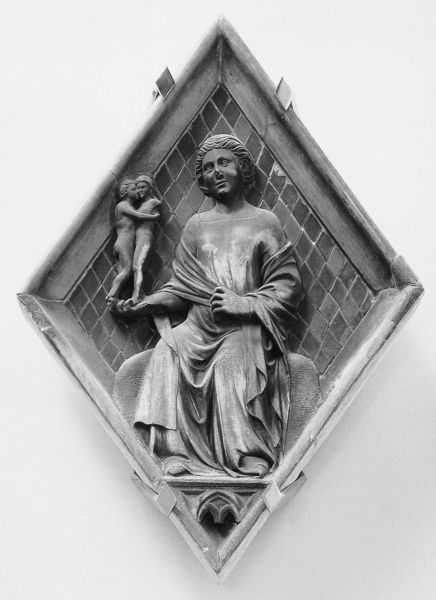
Titel: Reliefs vom Campanile des Domes in Florenz
Künstler: Andrea Pisano
Institution: Florenz, Museo dell’Opera del Duomo
Schlagwörter: hand, nackt, menschen, frau, stuhl, falten, halten, mensch, rahmen, stein, figur, paar, kinder, skulptur, umarmung, klein, thron, faltenwurf, foto, halterung, raute, christus, heiliger, madonna, adam und eva, viereck, zwillinge, schöpfung, patron, kellerfalten, erschaffung, schöpfer